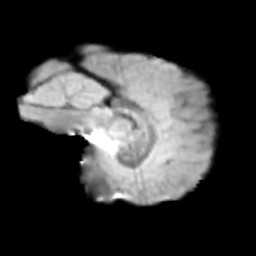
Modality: T2w
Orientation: sagittal
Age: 11
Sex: female
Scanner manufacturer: siemens
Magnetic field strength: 3 T
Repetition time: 3.8 s
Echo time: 0.07 s